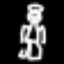
Label: angel